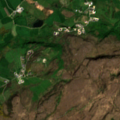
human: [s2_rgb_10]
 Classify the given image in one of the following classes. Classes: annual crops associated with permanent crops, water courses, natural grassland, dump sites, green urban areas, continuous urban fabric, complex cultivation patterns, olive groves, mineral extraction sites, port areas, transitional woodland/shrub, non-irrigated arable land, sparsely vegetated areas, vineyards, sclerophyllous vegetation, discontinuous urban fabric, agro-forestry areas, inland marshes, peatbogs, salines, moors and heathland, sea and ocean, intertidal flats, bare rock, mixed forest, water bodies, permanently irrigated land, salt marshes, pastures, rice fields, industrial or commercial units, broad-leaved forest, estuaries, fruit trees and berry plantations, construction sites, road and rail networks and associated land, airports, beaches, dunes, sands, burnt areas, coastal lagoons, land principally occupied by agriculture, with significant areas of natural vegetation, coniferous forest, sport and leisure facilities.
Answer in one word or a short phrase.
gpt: discontinuous urban fabric, pastures, land principally occupied by agriculture, with significant areas of natural vegetation, coniferous forest, peatbogs